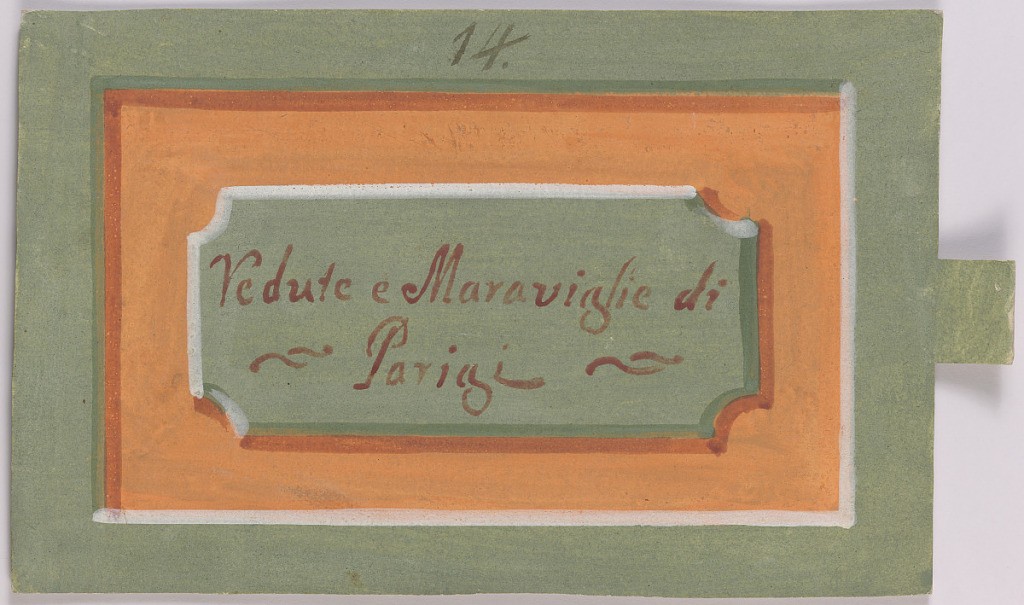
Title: Peep-Show Print
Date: mid-18th century
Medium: Engraving and brush and wash on paper
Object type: Print
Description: Peep-show print